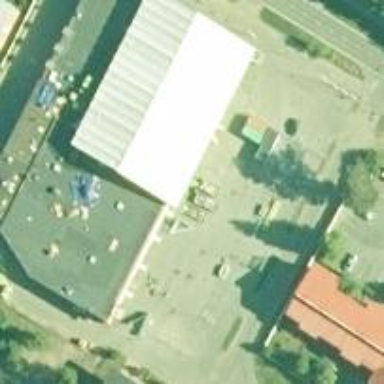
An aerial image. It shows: Supermarket.